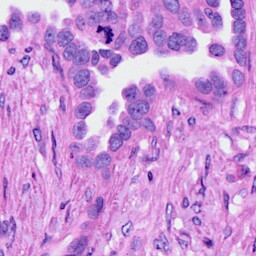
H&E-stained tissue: Ovarian